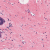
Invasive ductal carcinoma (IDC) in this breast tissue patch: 0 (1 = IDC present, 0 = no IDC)